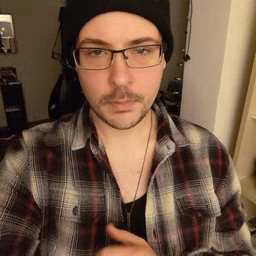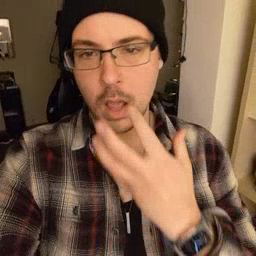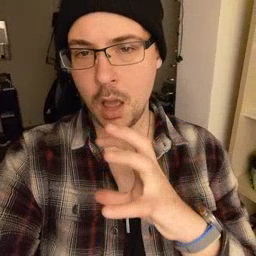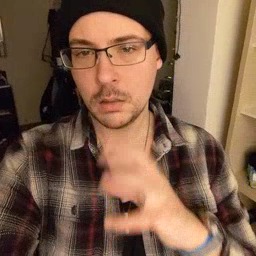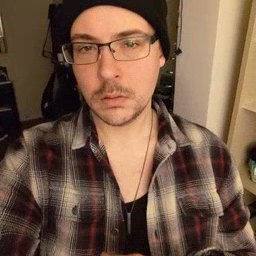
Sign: hot